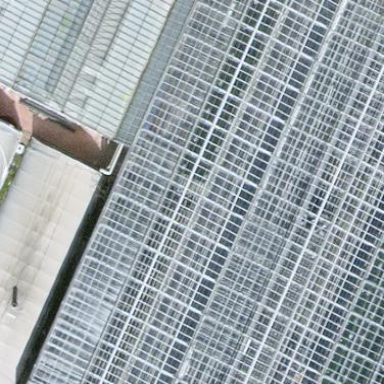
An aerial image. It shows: Greenhouse.